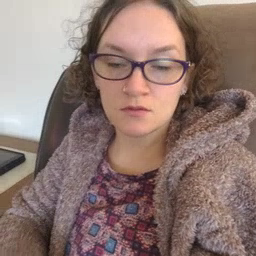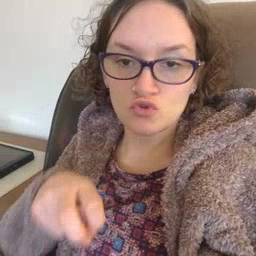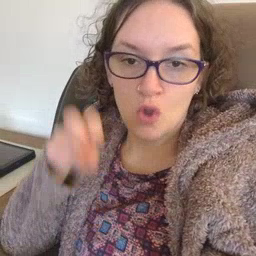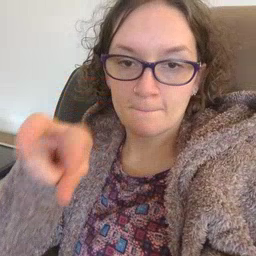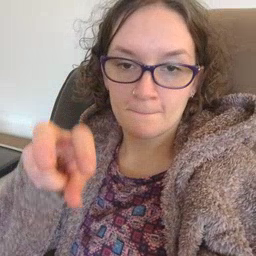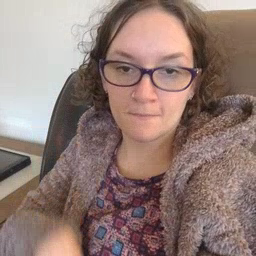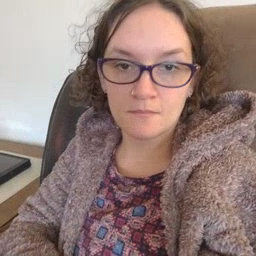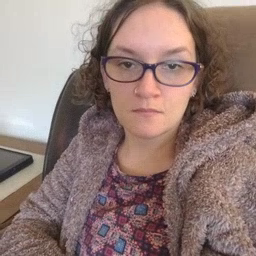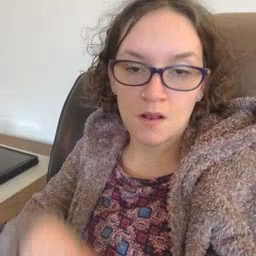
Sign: jump